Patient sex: M
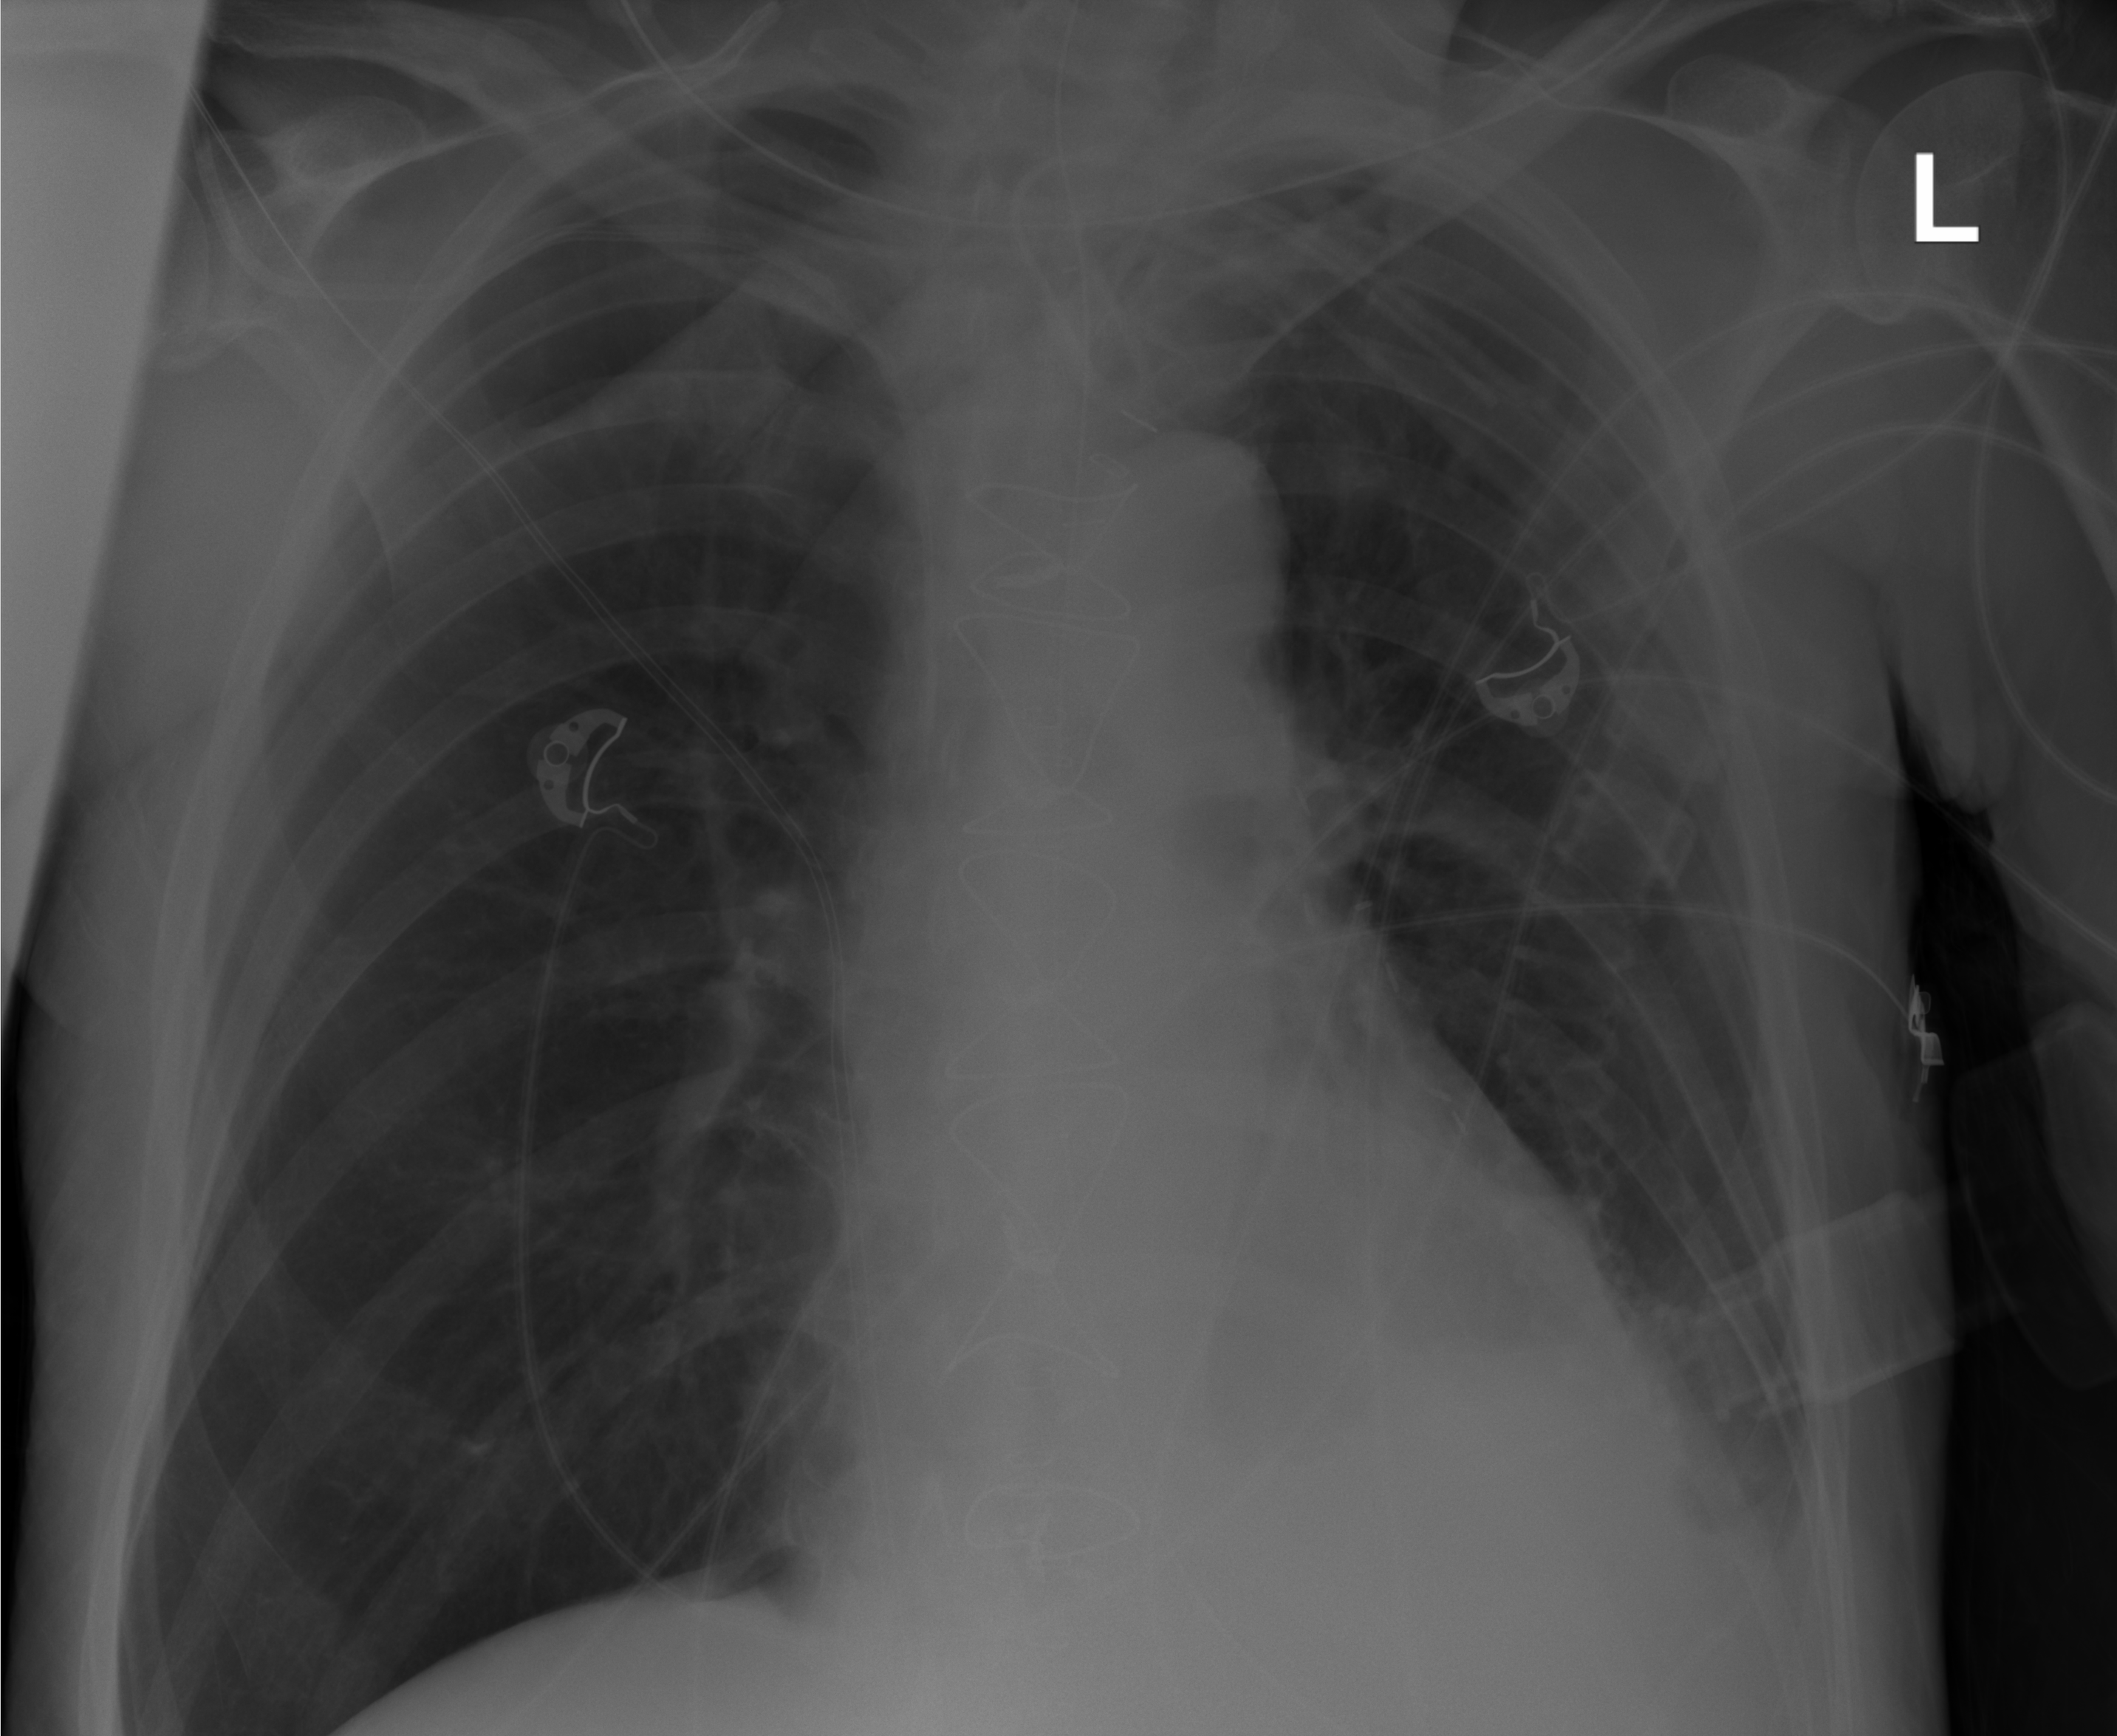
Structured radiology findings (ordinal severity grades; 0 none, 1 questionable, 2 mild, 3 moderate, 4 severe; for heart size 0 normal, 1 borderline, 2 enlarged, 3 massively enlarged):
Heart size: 0
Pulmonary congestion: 0
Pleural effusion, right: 0
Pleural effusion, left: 2
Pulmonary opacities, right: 0
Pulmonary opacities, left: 0
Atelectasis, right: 0
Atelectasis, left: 2